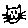
Label: cat